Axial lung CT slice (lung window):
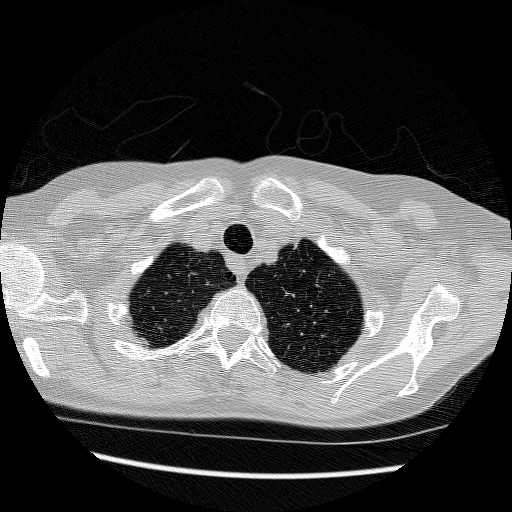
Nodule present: no